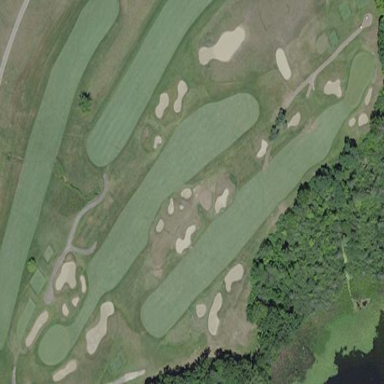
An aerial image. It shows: Area with grass used as rough in golf course.